Aerial crown-view tile of a tropical tree (Barro Colorado Island, Panama), acquired 20250414:
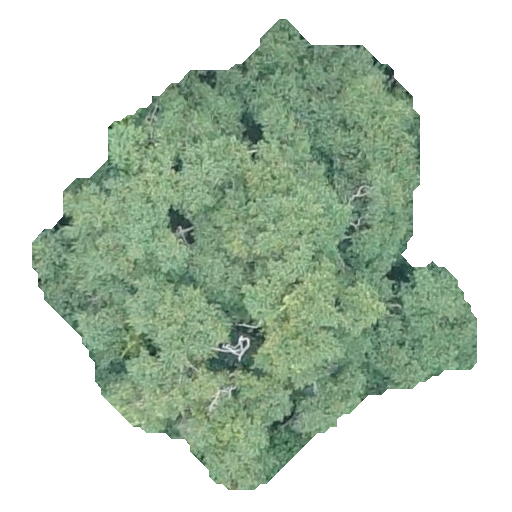
Species: Chrysophyllum cainito
GBIF accepted scientific name: Chrysophyllum cainito
Crown area: 189.911 m²